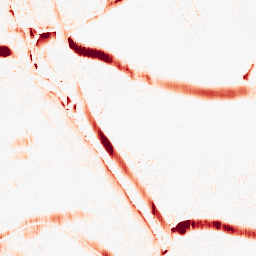
Category: morphological
Decomposition family: morphological_ellipse
Decomposition parameters: operation: opening
width: 20
height: 5
Upsampling method: sinc_hamming
Upsampling parameters: scale: 2
kernel_size: 16
Upsampling scale: 2